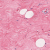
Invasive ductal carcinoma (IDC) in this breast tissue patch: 0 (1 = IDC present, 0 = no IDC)